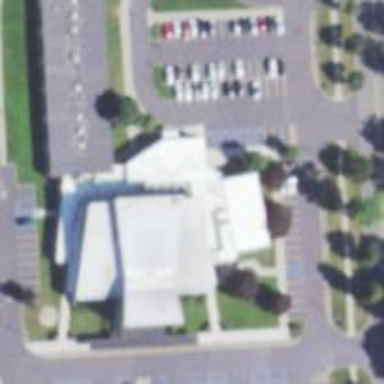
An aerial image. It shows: Place of worship.